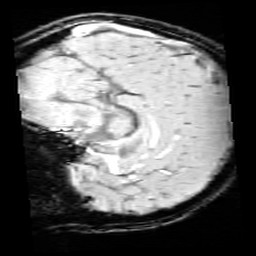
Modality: SWI
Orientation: sagittal
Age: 12
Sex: female
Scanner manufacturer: siemens
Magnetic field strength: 3 T
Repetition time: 0.027 s
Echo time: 0.02 s